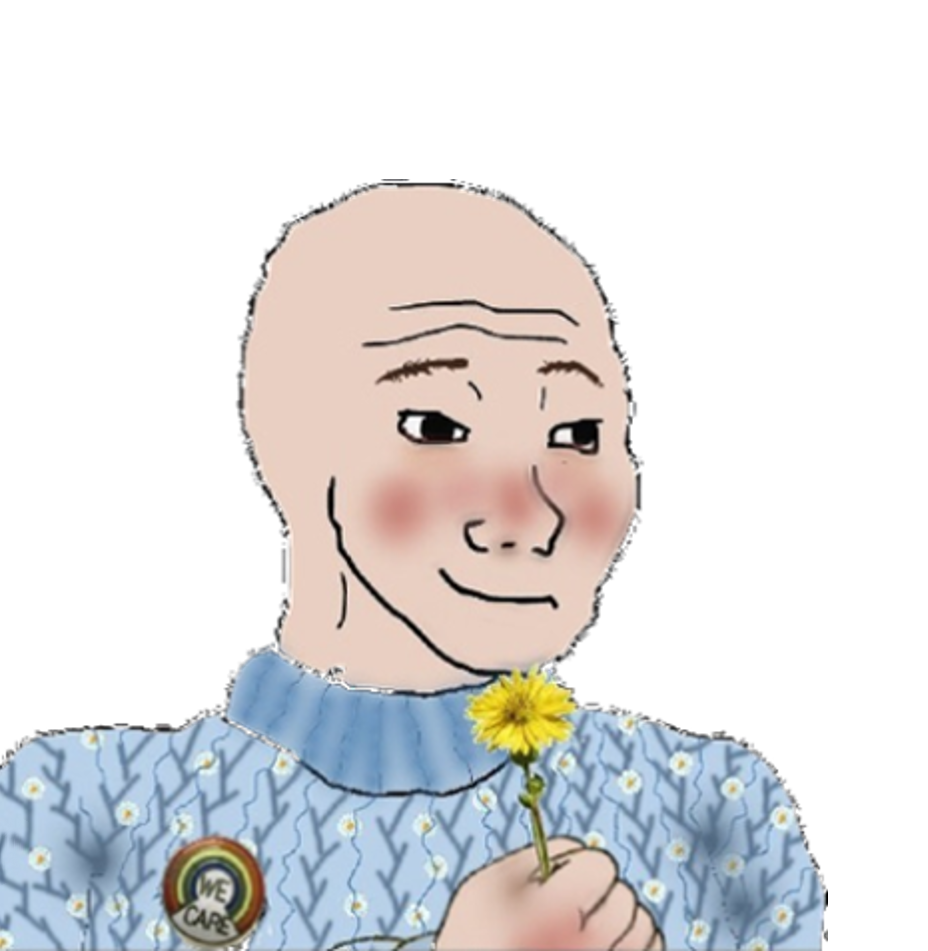
Label: 5_Bloomer